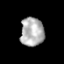
Tissue: prostate
Cell type: Epithelial cells
Senescence score: 0.3589
Nuclear area (px): 663
Mean DAPI intensity: 175.837